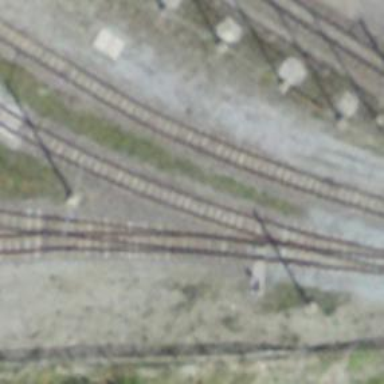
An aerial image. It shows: Railway switch.